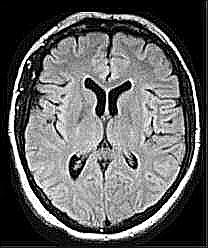
Label: notumor